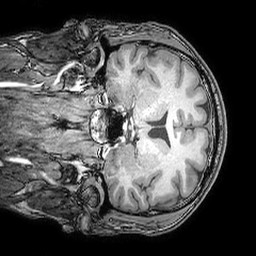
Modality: T1w
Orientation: coronal
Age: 34
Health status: ill
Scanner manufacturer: philips
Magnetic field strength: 3 T
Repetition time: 0.007 s
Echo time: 0.0035 s